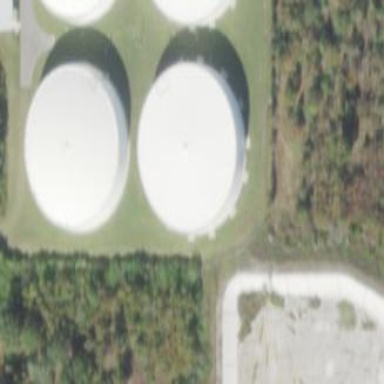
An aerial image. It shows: Storage tank used for holding water.